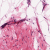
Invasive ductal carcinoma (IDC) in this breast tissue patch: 0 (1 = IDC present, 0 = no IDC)